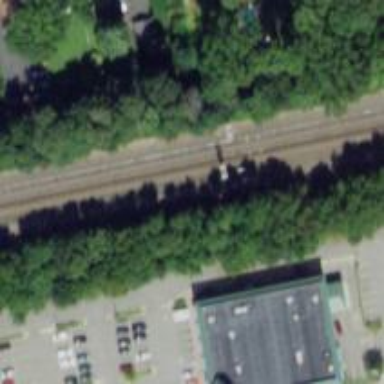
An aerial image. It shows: Abandoned railway.